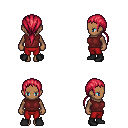
a pixel art fantasy rpg character, female body template, human, dark skin, maroon sleeveless shirt, red pants, ruby red ponytail hairstyle, black shoes, four views (front, back, left, right), 2x2 character sprite sheet, small pixel art, hard edges, no anti-aliasing